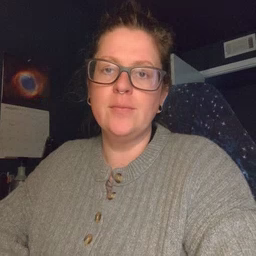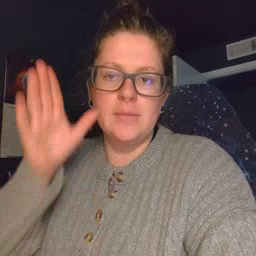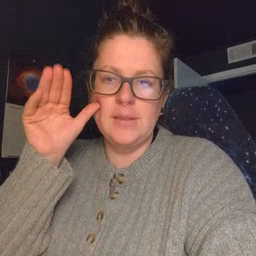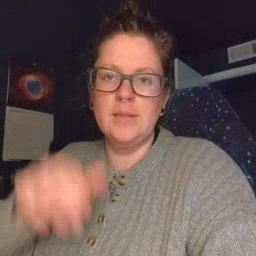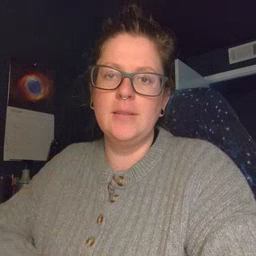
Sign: donkey